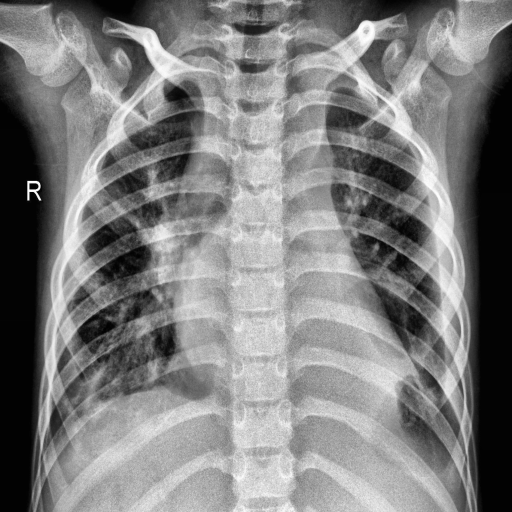
Finding: PNEUMONIA